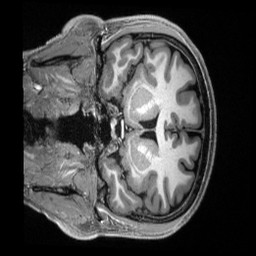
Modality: T1w
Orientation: coronal
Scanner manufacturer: siemens
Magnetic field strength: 3 T
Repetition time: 2.5 s
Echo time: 0.00231 s